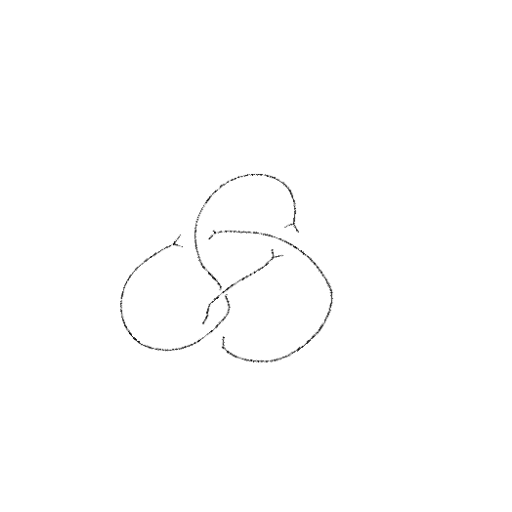
Crossing number: 4